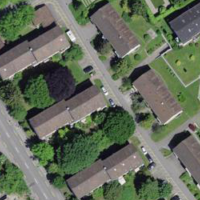
EUNIS habitat code: 54
Species observed at this site:
Leucojum vernum